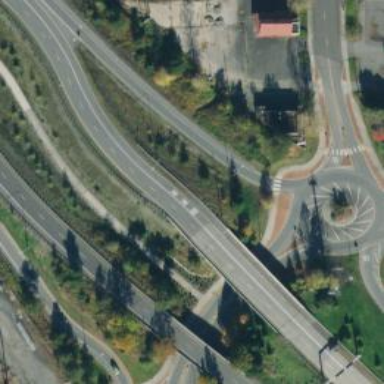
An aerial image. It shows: Bridge over motorway.